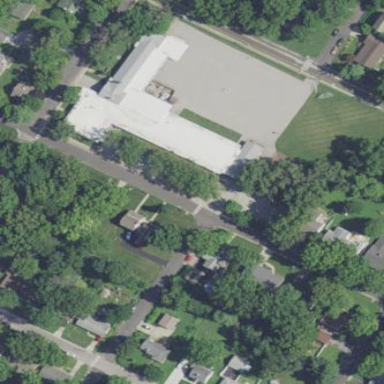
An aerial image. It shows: School.